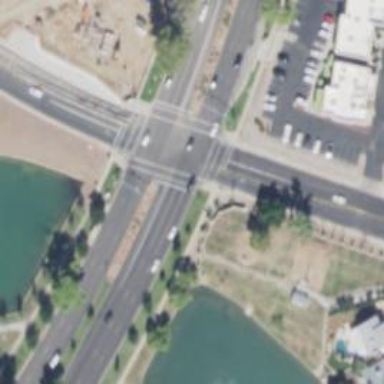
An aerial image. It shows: Solid stop line on the road marking.